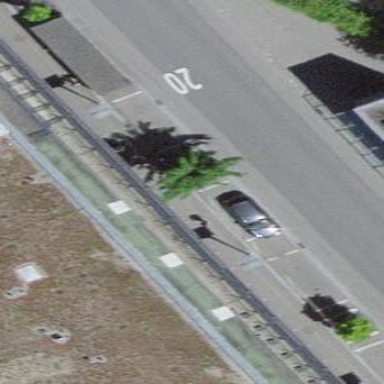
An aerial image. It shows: Parking available on the street side with parallel orientation.